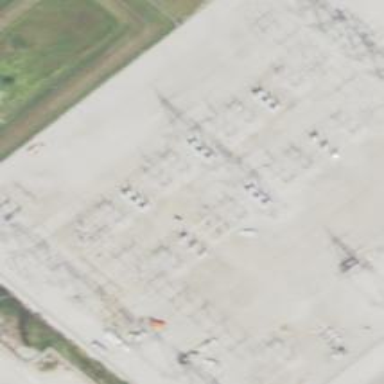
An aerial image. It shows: Switch for power supply.